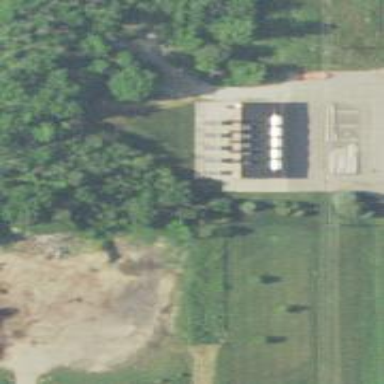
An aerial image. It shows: Gas-powered generator.